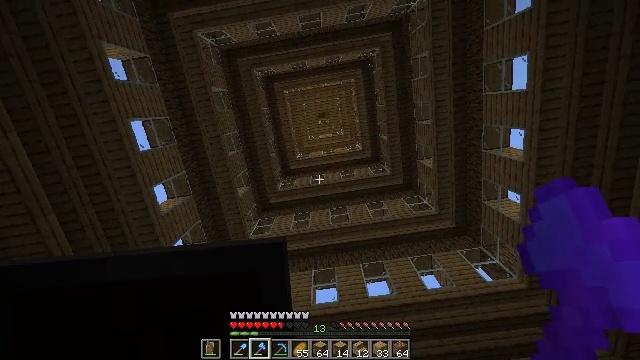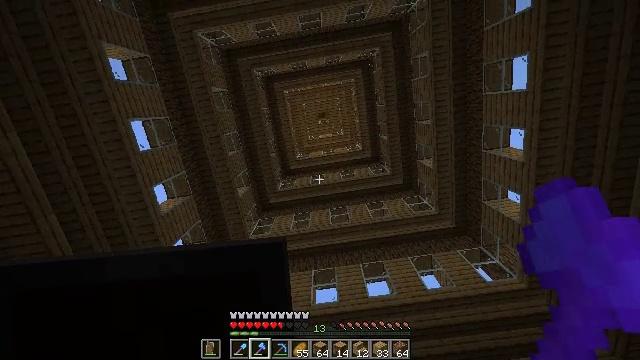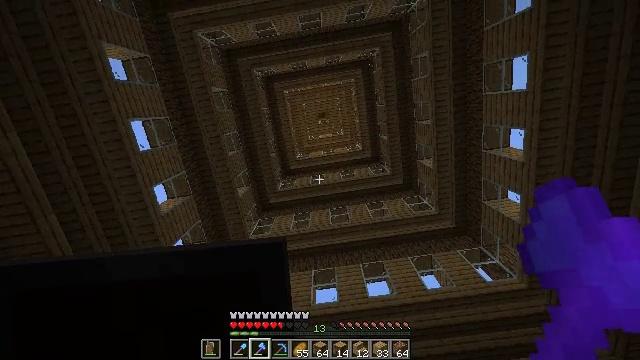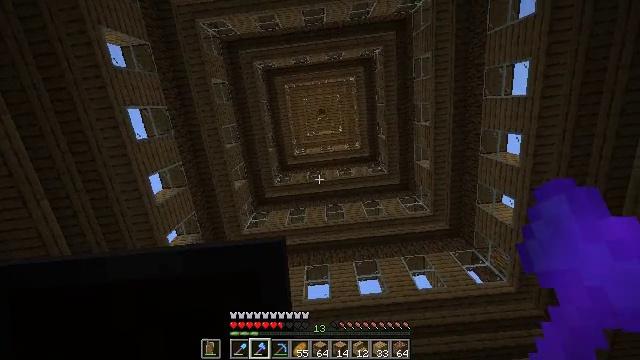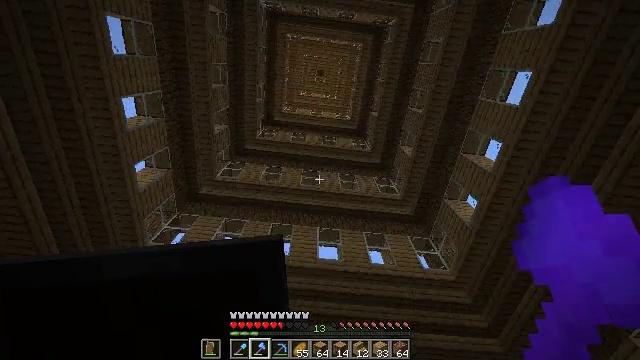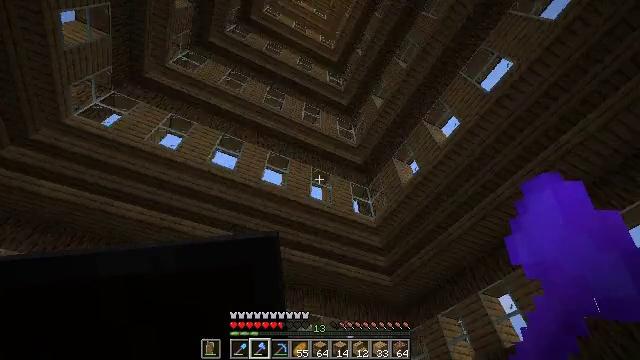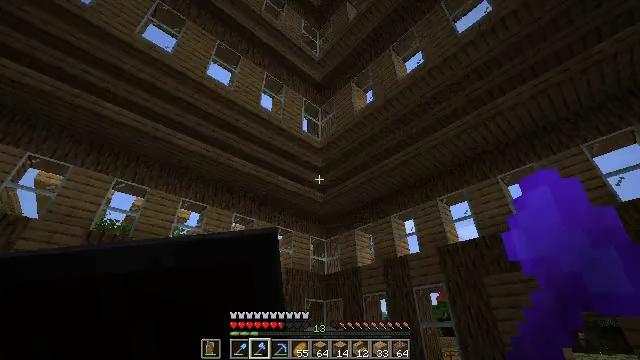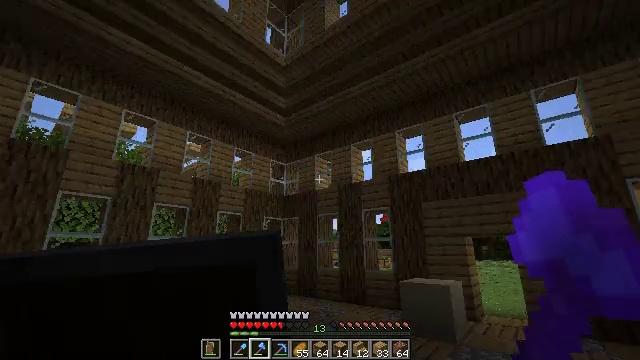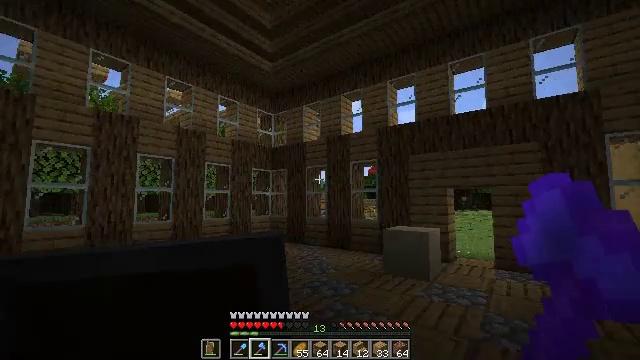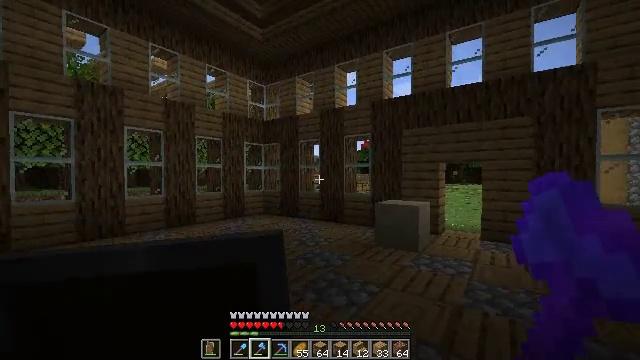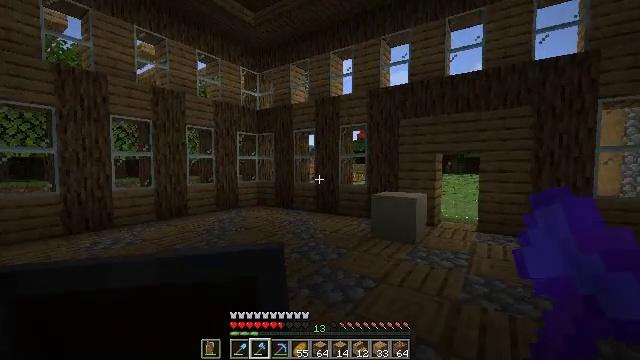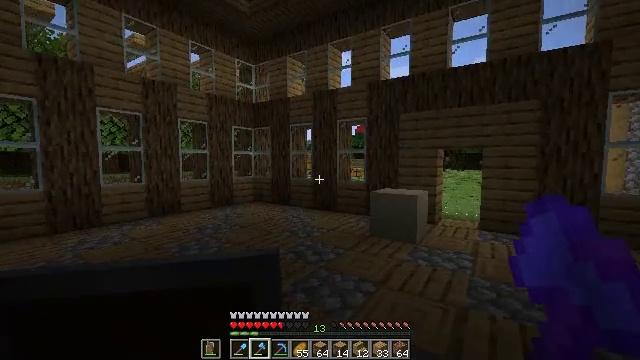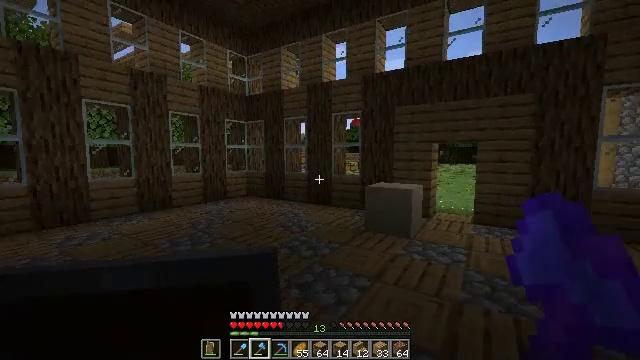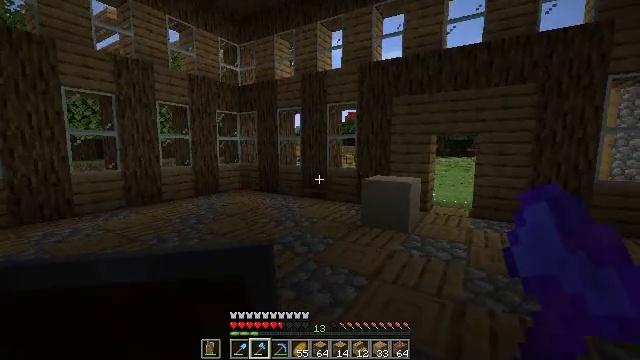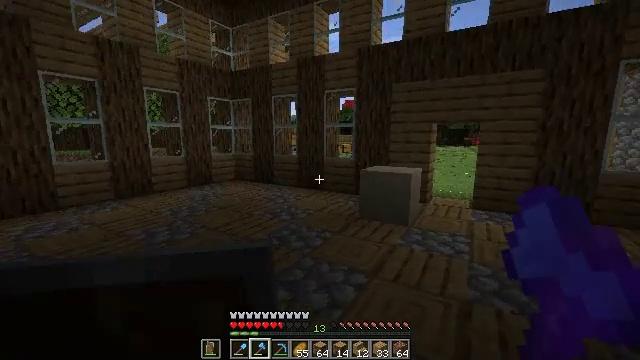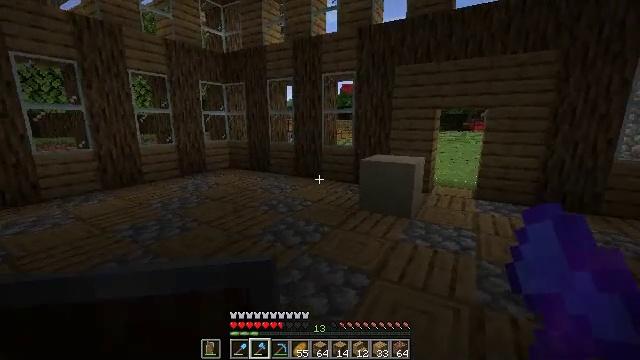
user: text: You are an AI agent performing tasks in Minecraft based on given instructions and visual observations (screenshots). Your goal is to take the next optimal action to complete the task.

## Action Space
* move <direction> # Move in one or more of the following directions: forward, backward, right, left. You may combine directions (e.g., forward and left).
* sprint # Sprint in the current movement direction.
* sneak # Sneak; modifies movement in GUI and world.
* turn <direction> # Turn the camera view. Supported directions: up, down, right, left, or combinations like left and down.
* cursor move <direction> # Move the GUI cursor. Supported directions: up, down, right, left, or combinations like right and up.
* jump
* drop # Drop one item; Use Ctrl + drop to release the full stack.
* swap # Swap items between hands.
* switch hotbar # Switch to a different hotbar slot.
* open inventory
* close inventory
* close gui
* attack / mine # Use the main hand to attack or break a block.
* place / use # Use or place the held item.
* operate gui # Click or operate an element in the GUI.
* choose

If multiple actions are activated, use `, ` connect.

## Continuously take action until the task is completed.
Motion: motion action
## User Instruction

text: Gather sand from the desert.
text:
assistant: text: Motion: no_op
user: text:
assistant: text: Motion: no_op
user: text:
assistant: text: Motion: turn right
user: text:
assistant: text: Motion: turn right and down
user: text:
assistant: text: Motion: turn right and down
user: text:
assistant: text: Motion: turn right and down
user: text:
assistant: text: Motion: turn right and down
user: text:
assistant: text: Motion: turn right and down
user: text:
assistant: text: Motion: move forward, turn right and down
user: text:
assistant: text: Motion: move forward, turn right and down
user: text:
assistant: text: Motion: move forward, turn down
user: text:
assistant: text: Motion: move forward, turn right and down
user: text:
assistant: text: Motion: move forward, turn right and down
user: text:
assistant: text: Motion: move forward, turn down
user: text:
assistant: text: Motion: move forward, turn down
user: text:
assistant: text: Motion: move forward, sprint, turn right and down
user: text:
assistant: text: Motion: move forward, sprint, turn right and down
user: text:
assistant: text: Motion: move forward, sprint, turn right and down
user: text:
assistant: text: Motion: move forward, sprint, turn right and down
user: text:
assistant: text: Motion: move forward, sprint, turn right
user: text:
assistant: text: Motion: move forward, sprint, turn right
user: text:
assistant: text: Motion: move forward, sprint
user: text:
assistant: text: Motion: move forward, sprint
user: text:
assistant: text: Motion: move forward
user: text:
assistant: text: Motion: move forward, turn down
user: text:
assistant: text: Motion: move forward, turn left and down
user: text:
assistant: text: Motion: move forward, turn down, attack / mine
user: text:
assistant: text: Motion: attack / mine
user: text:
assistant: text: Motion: attack / mine
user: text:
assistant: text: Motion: attack / mine